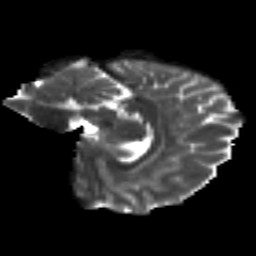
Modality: T2w
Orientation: sagittal
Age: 27
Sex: female
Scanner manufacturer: siemens
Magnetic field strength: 3 T
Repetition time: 8.8 s
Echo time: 0.085 s